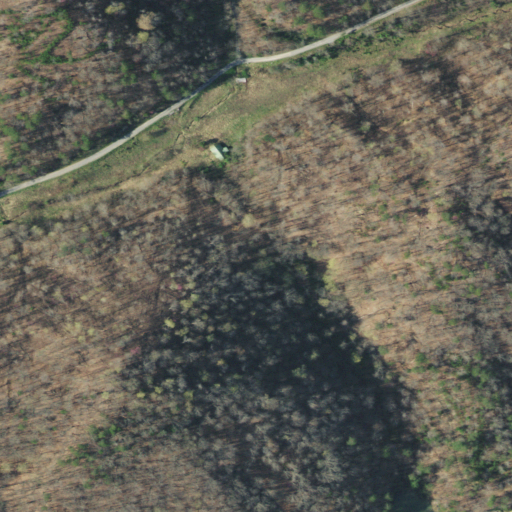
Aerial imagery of gap in Tennessee named Muddy Gap containing deciduous forest, open development, and low intensity development